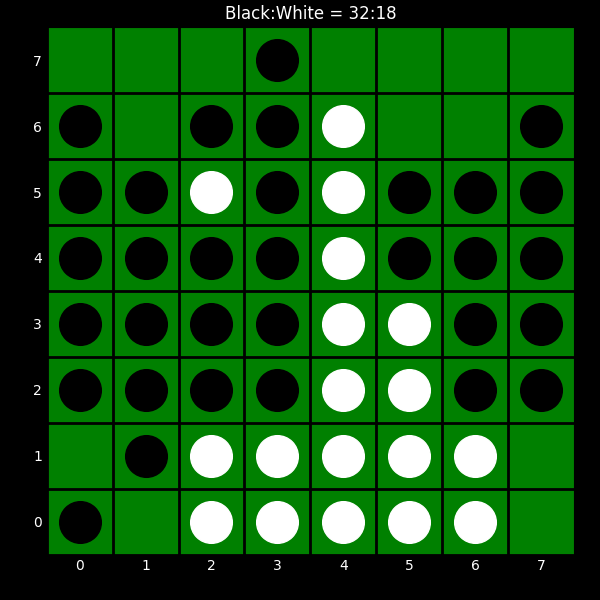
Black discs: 32
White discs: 18